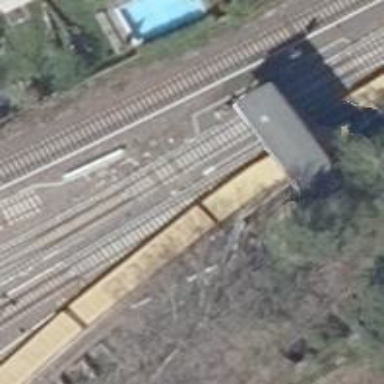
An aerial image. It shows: Railway switch.